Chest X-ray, AP view. Patient: 53 years old, sex M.
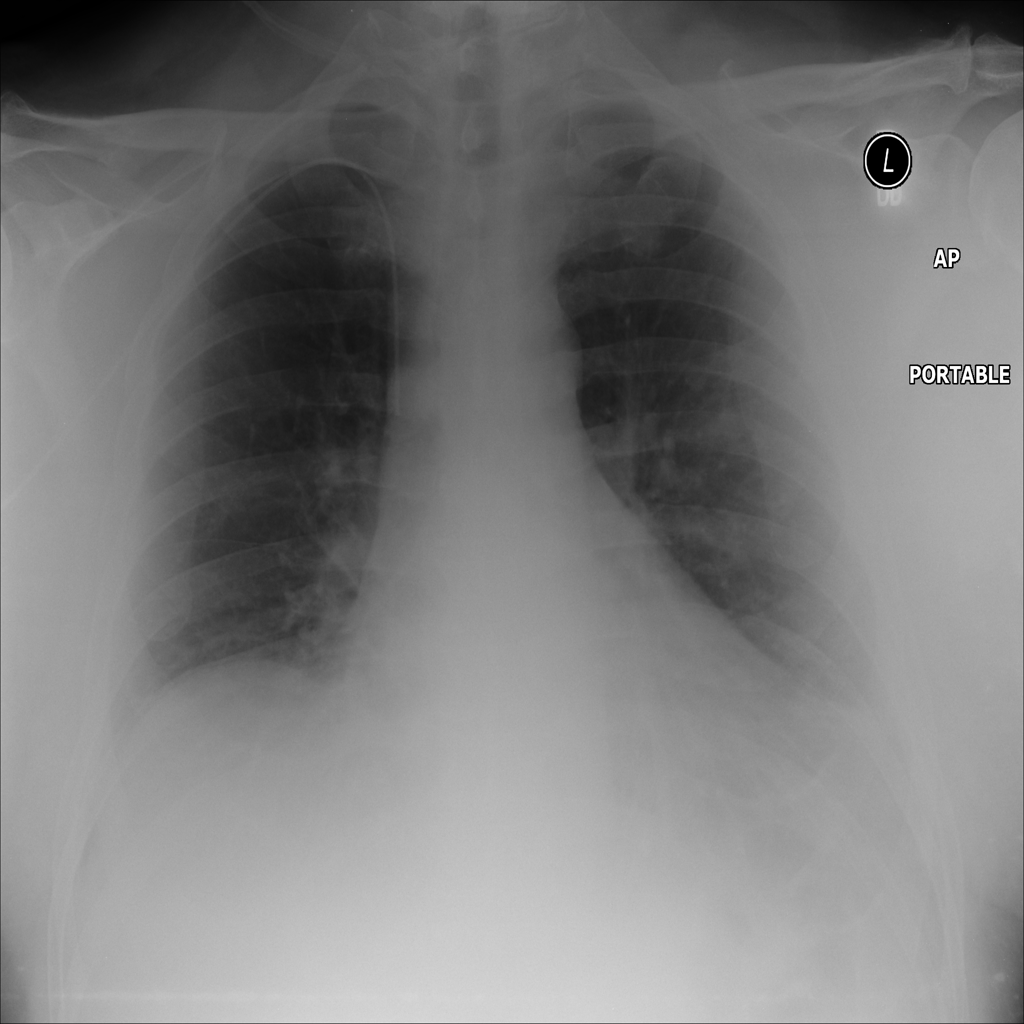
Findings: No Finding